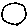
Label: circle